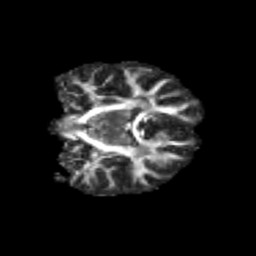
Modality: FA
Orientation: coronal
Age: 12
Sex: female
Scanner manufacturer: siemens
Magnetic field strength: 3 T
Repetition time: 3.8 s
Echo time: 0.07 s